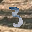
Label: 3